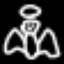
Label: angel